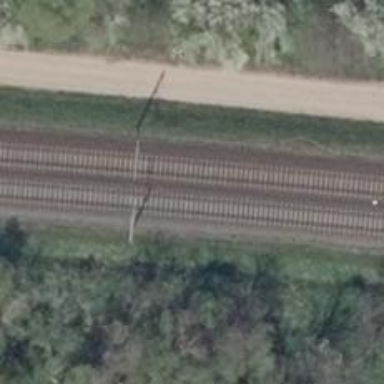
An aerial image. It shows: Railway track with contact line for electrification.